九年级 · 度量几何学
如图, 在 $\triangle A B C$ 中, $\angle C=90^{\circ}, \overparen{D E}$ 的度数为 $\alpha$, 以点 $C$ 为圆心, $B C$ 长为半径的圆交 $A B$ 于点 $D$, 交 $A C$于点 $E$, 则 $\angle A$ 的度数为

( )

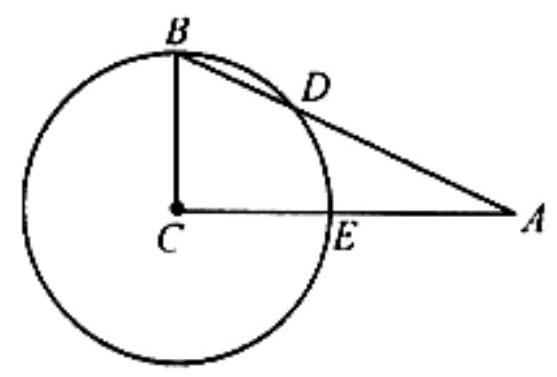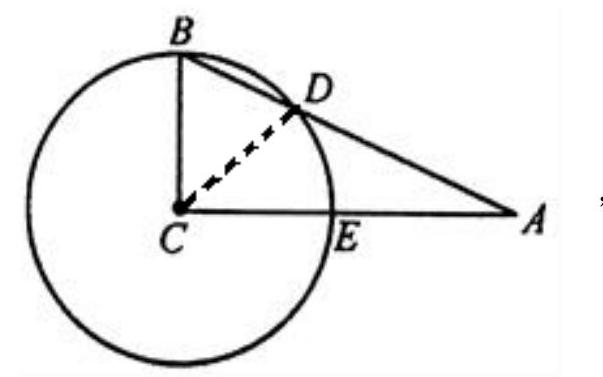
A. $45^{\circ}-\frac{1}{2} \alpha$
B. $\frac{1}{2} \alpha$
C. $45^{\circ}+\frac{1}{2} \alpha$
D. $25^{\circ}+\frac{1}{2} \alpha$

第 II 卷（非选择题）


答案: A
解析: 【分析】

本题主要考查了弦, 弧, 圆心角的关系和等腰三角形的性质, 解答此题的关键是知道圆的半径相等得到 $\triangle B C D$ 为等腰三角形, 解答此题可先由弧 $D E$ 的度数得到它所对的圆心角 $\angle D C E$ 的度数, 然后可得 $\angle B C D$ 的度数, 再由等腰三角形得到 $\angle B$ 的度数, 最后根据内角和为 $180^{\circ}$ 可得 $\angle A$ 的度数.

【解答】

解: 如图, 连结 $C D$,

$\because \overparen{D E}$ 的度数为 $\alpha$ ，

$\therefore \angle D C E$ 的度数为 $\alpha$,

又 $\because \angle A C B=90^{\circ}$,

$\therefore \angle B C D=\angle A C B-\angle D C E=90^{\circ}-\alpha$,

又 $\because C B=C D$,

$\therefore \angle B=\angle B D C=\frac{180^{\circ}-\left(90^{\circ}-\alpha\right)}{2}=45^{\circ}+\frac{\alpha}{2}$,

$\therefore \angle A=180^{\circ}-\angle A C B-\angle B=180^{\circ}-90^{\circ}-\left(45^{\circ}+\frac{\alpha}{2}\right)=45^{\circ}-\frac{\alpha}{2}$.

故选 $A$.